Frequency: 99900
Velocity: 0,3100
Power: 18
Pulse duration: 0,0000001
Pass count: 1
Magnification: 10
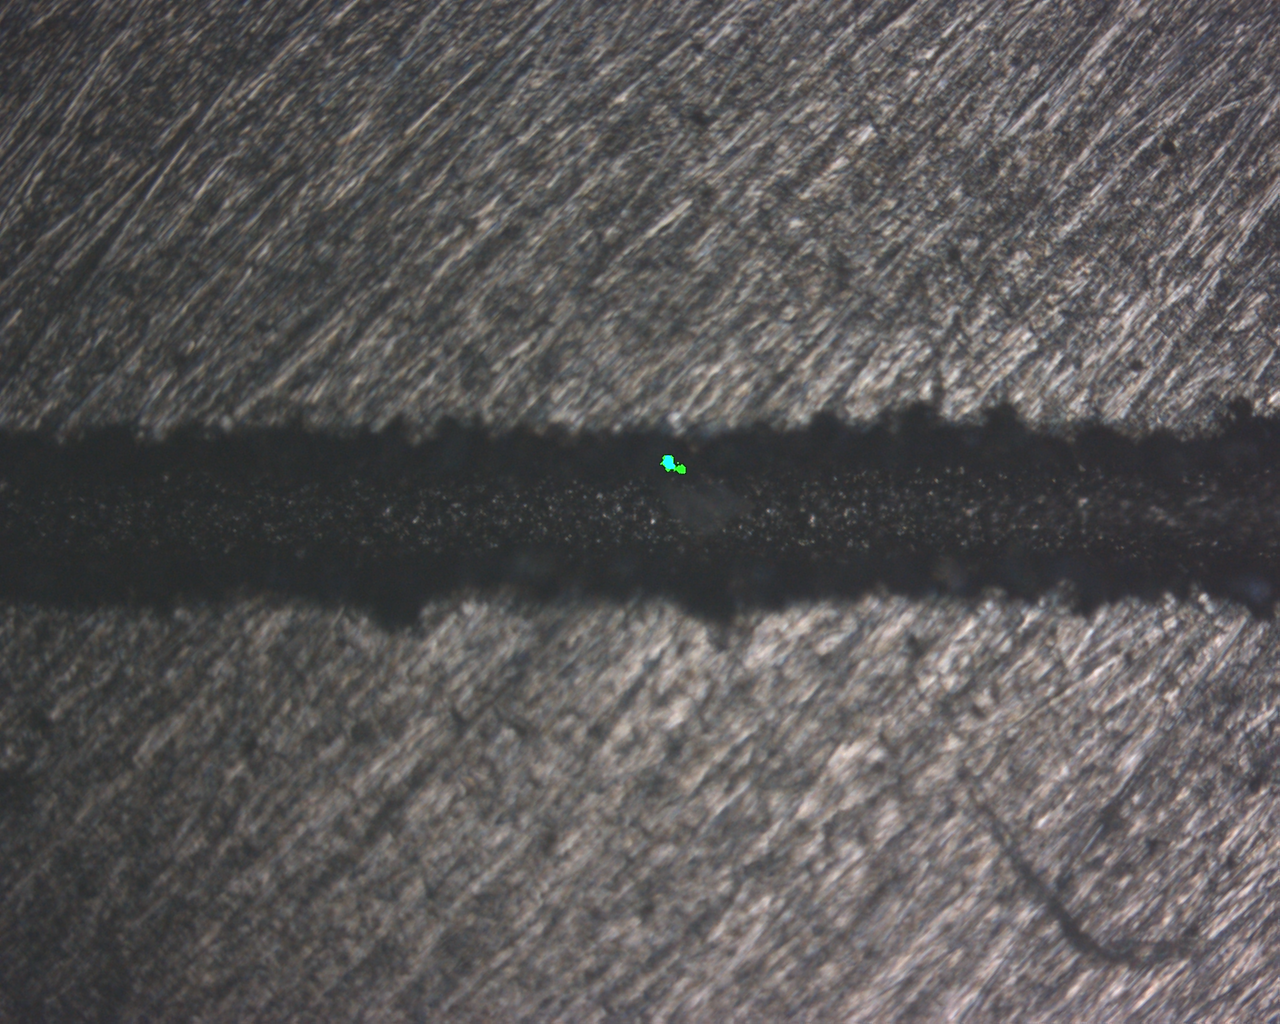
Measured width: 158.445
Other width: 61.707